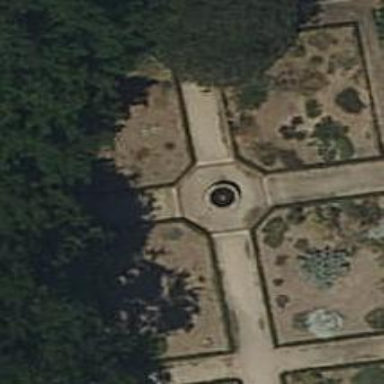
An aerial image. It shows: Beautiful fountain.